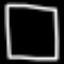
Label: square